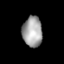
Tissue: lung
Cell type: Endothelial cells
Senescence score: 0.5675
Nuclear area (px): 589
Mean DAPI intensity: 163